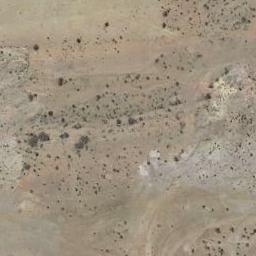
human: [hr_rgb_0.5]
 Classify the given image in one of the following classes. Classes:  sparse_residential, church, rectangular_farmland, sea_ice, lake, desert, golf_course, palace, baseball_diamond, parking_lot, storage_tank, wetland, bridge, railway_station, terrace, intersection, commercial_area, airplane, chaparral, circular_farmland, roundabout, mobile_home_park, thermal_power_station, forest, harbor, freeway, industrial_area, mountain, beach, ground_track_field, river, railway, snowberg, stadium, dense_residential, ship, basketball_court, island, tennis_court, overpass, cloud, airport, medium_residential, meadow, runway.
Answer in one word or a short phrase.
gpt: chaparral